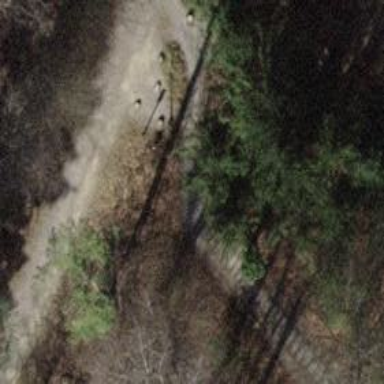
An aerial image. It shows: Compacted path with excellent trail visibility.